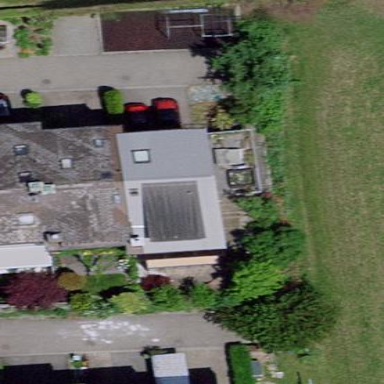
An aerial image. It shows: Terrace building.